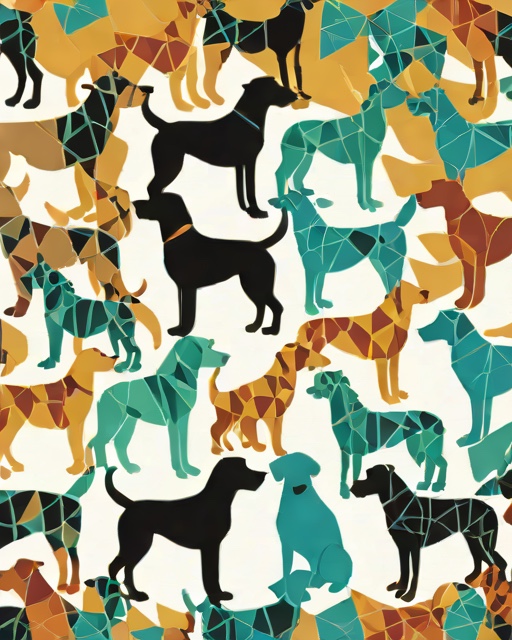
Category: Pets